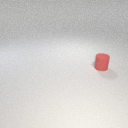
small red rubber cylinder